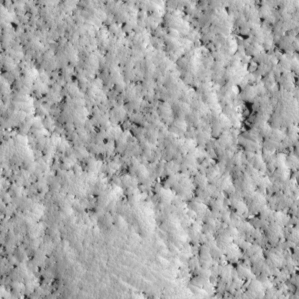
Label: non_frost